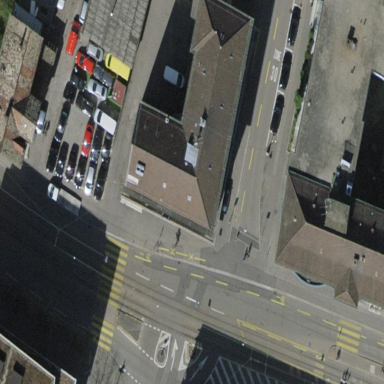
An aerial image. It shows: Building with gabled roof.